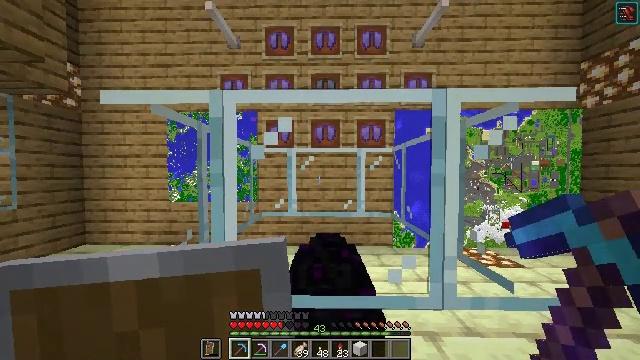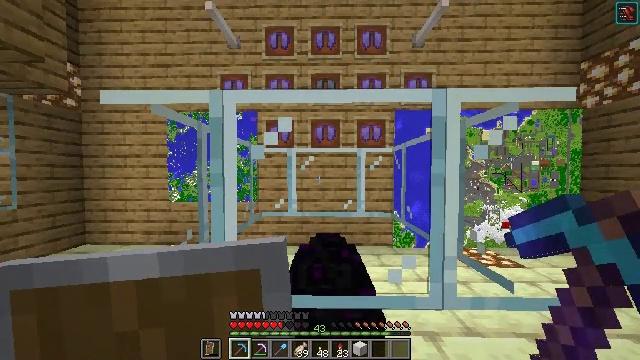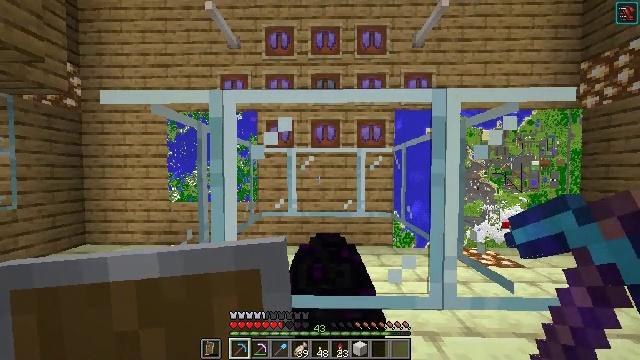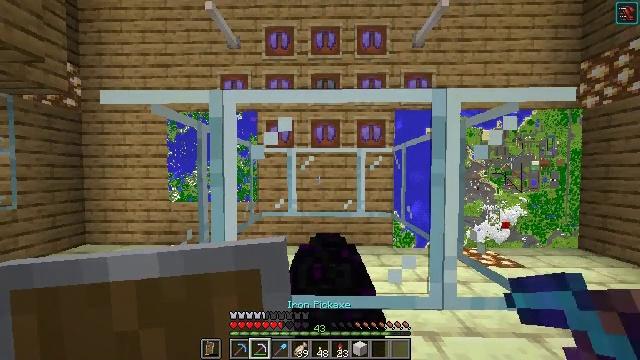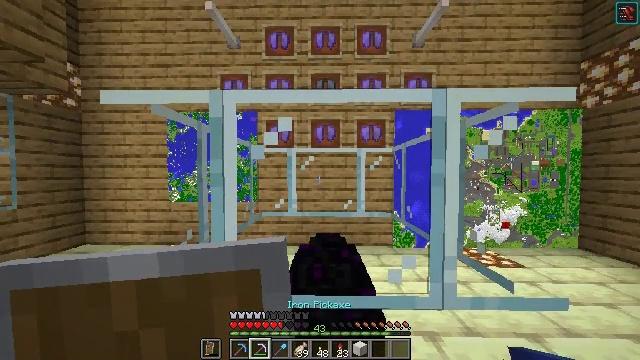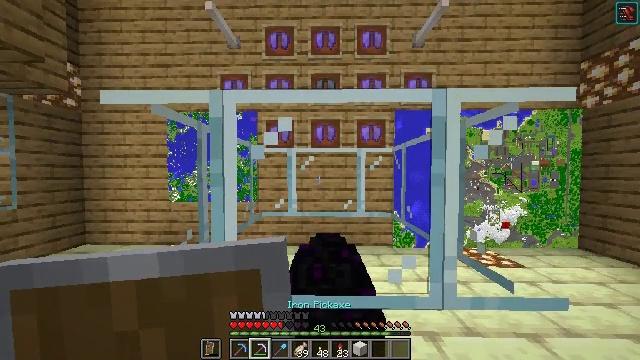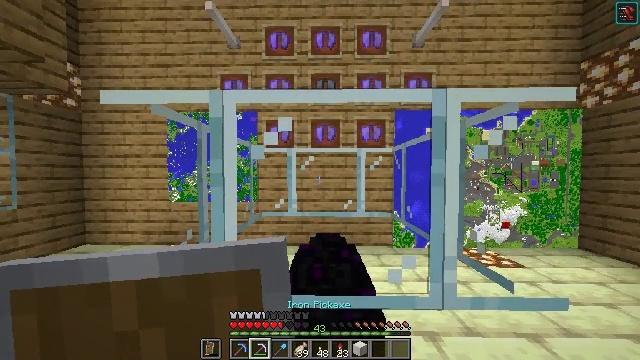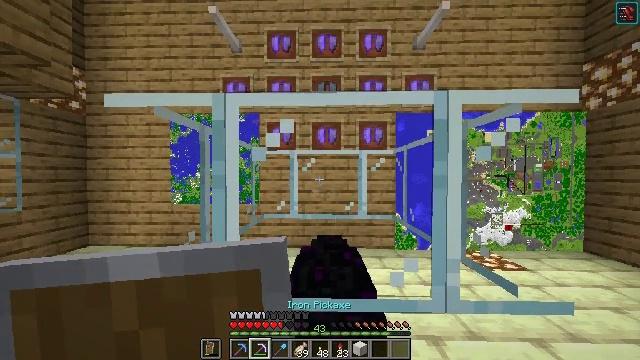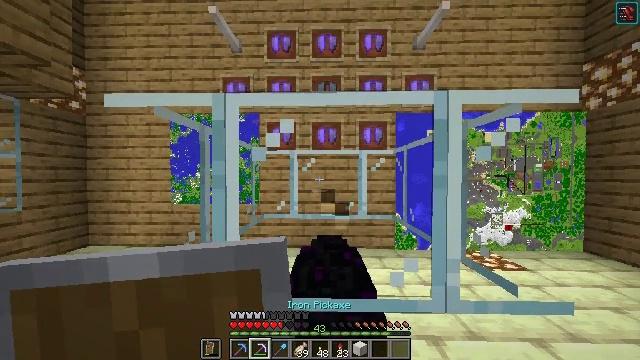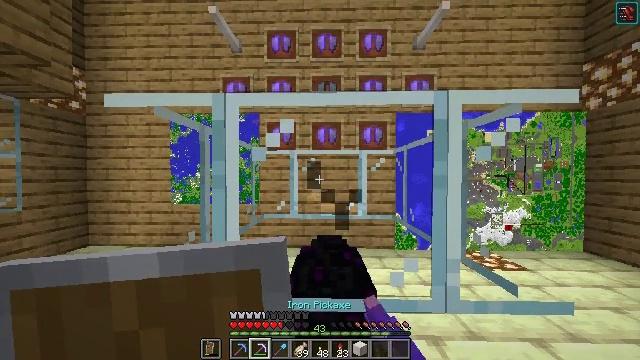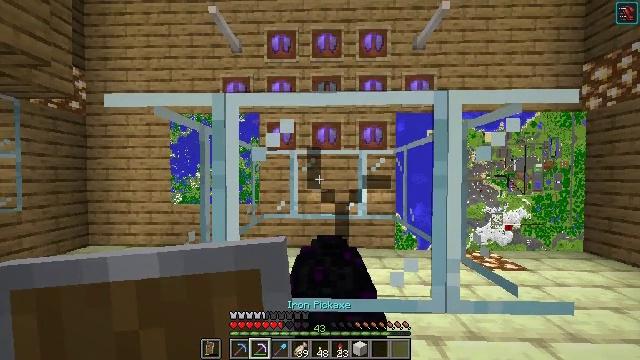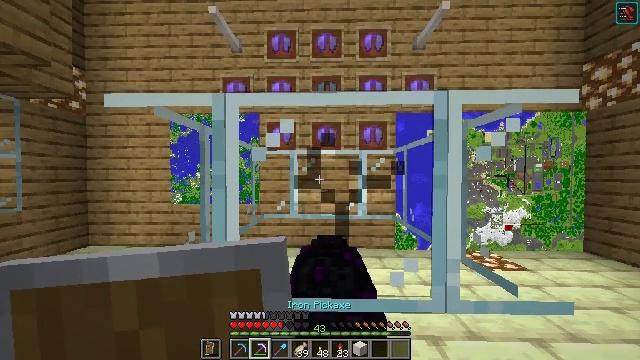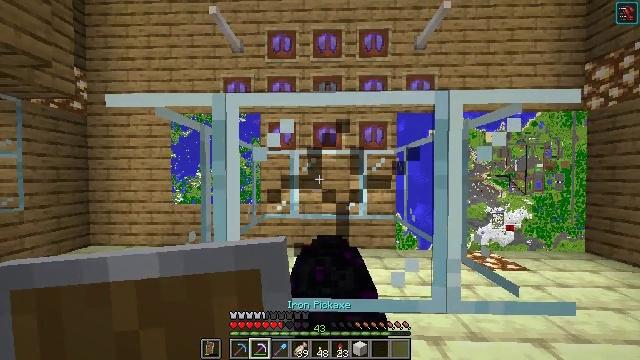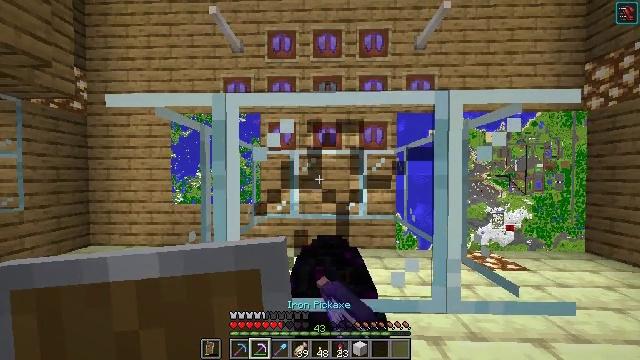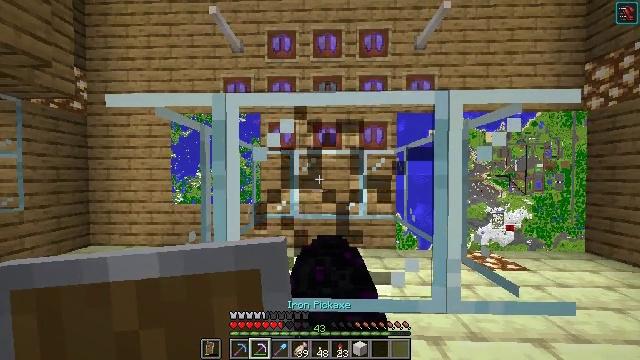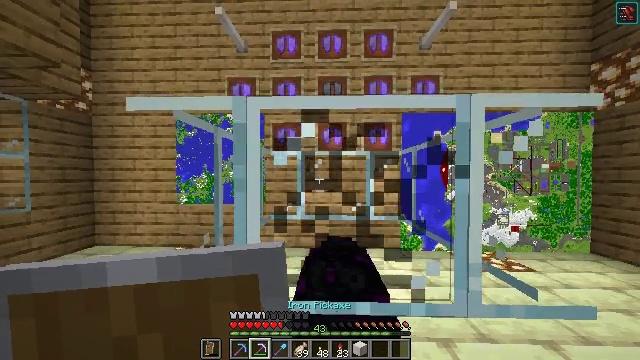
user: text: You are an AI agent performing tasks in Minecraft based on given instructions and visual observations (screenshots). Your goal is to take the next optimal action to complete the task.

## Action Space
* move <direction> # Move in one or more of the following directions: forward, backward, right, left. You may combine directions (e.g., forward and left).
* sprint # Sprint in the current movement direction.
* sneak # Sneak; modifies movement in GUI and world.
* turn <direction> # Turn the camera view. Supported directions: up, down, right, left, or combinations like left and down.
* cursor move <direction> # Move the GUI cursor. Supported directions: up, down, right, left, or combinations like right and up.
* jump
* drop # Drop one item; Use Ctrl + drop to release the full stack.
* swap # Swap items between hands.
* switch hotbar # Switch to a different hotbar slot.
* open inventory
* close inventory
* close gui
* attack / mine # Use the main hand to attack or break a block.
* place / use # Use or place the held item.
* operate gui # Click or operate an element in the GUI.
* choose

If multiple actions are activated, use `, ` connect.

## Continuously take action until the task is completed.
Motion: motion action
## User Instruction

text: Destroy the glass pane to clear a path.
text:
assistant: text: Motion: no_op
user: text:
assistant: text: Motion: no_op
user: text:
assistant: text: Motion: no_op
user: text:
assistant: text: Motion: no_op
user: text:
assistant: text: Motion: no_op
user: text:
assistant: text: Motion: no_op
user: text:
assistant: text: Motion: no_op
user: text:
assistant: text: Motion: attack / mine
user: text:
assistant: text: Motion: attack / mine
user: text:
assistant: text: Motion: attack / mine
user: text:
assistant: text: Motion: attack / mine
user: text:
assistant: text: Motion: attack / mine
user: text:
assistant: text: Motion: attack / mine
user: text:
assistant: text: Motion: attack / mine
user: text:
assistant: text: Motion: move left, attack / mine
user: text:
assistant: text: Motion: move forward and move left, attack / mine
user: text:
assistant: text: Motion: move forward and move left, attack / mine
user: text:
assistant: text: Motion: move forward and move left, attack / mine
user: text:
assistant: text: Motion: attack / mine
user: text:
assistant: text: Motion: attack / mine
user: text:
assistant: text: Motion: attack / mine
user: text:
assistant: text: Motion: turn down, attack / mine
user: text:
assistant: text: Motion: turn left and down, attack / mine
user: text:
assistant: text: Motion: turn left, attack / mine
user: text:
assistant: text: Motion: attack / mine
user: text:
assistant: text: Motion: attack / mine
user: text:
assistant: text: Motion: attack / mine
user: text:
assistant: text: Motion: attack / mine
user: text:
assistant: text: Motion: attack / mine
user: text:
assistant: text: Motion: attack / mine